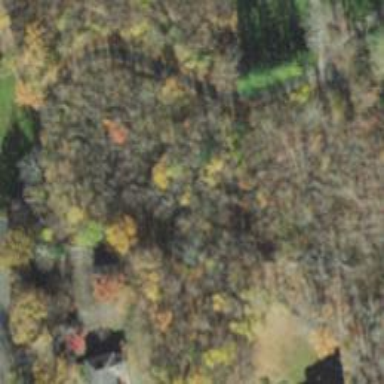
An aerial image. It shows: Existing Preserved Open Space in woodland area.